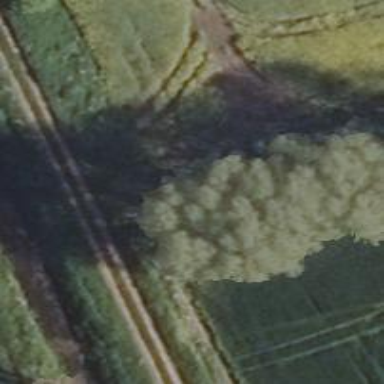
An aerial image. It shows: Row of trees in natural setting.